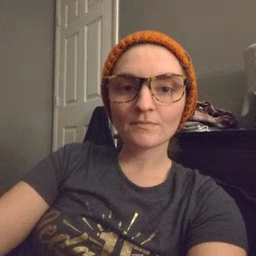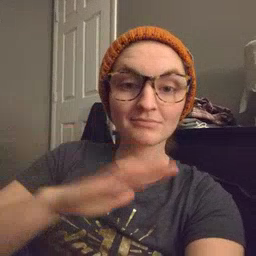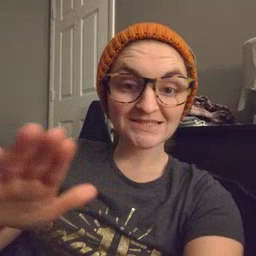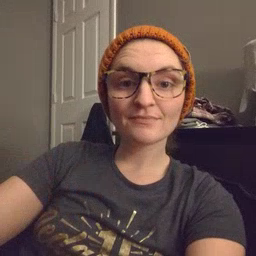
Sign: clean